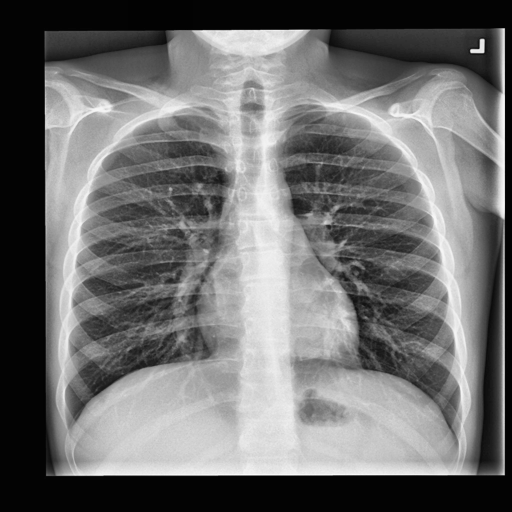
Finding: NORMAL